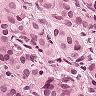
Metastatic tissue present: yes